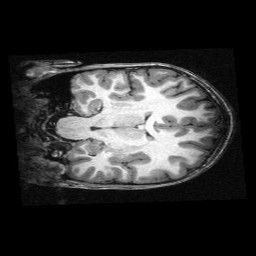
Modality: T1w
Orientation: coronal
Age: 11
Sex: female
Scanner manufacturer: siemens
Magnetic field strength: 3 T
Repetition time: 2.3 s
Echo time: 0.00336 s